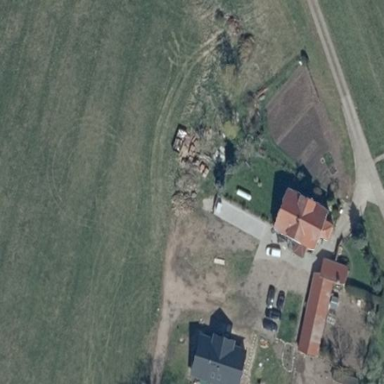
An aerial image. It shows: Farmyard area.